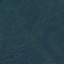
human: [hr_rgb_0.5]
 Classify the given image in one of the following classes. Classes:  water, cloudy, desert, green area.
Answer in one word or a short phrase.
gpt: green area